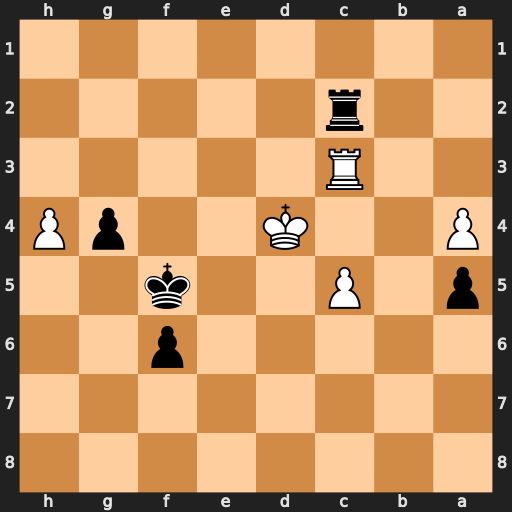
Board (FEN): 8/8/5p2/p1P2k2/P2K2pP/2R5/2r5/8
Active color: b
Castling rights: -
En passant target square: -
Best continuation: Rxc3 Kxc3 g3 c6 Ke6 h5 g2